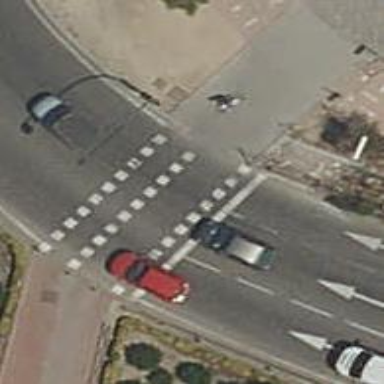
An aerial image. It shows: Road crossing with traffic signals.